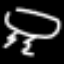
Label: frog